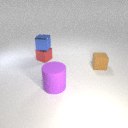
small red metal cube behind large purple rubber cylinder